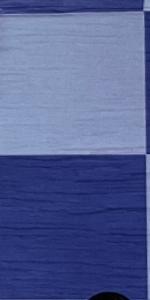
Label: Empty